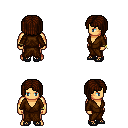
a pixel art fantasy rpg character, male body template, human, tanned skin, brown robe, magenta pants, brown pageboy hairstyle, bracelets, ghillies, four views (front, back, left, right), 2x2 character sprite sheet, small pixel art, hard edges, no anti-aliasing